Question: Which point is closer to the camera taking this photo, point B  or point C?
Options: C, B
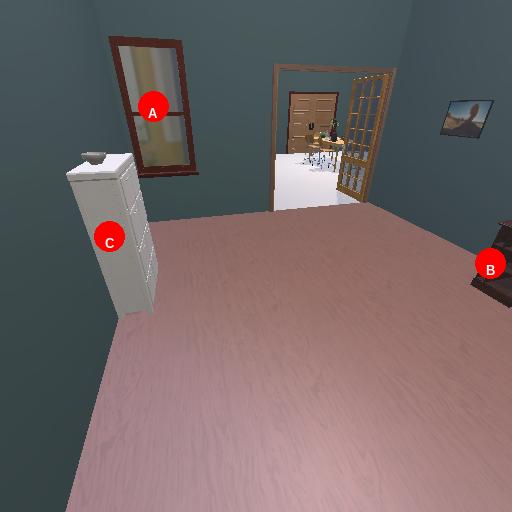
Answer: C